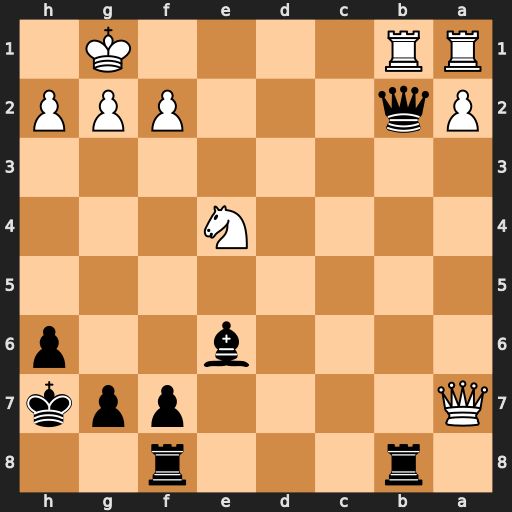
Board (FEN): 1r3r2/Q4ppk/4b2p/8/4N3/8/Pq3PPP/RR4K1
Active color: b
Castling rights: -
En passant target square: -
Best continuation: Qxb1+ Rxb1 Rxb1#